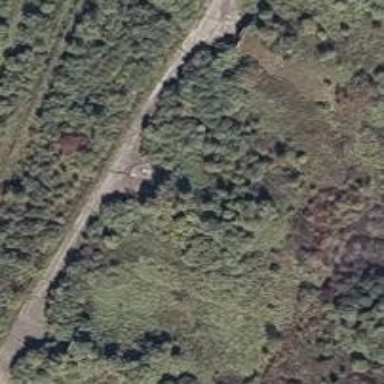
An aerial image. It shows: Military bunker.